Question: I have a problem with checkBoxed in SharedPreferences in my application. I use the exact same code for five checkboxes. One checkbox is working fine. Now, the three from the other four checkboxes are going to be like the fourth checkbox. What I mean is that when I check the fourth checkbox and I save the preferences the other 3 checkboxes are going to be the same as the fourth. Here is the code where the 'fourth' checkbox is the sound and the checkbox that is working fine is the recommended post.
SaveProfileState class
'''
public class SaveProfileState {
private final static String THE_RATIO="10";
private final static String TEXT_POSTS="true";
private final static String EVENT_POSTS="true";
private final static String PHOTO_POSTS="true";
private final static String SOUND="true";
private final static String RECOMMENDED_POSTS="false";
private SharedPreferences userPrefs;// save data on the device
private static final String PREFS_NAME="userProfileState2";//definition for shared
public SaveProfileState(Context context){
userPrefs = context.getSharedPreferences(PREFS_NAME, Context.MODE_PRIVATE);
}
public SaveProfileState(){
}
public void saveChangesState(int ratio, boolean textPosts, boolean eventPosts, boolean photoPosts, boolean sound, boolean recommendedPosts){
SharedPreferences.Editor editor = userPrefs.edit();
editor.putInt(THE_RATIO, ratio);
editor.putBoolean(TEXT_POSTS, textPosts);
editor.putBoolean(EVENT_POSTS, eventPosts);
editor.putBoolean(PHOTO_POSTS, photoPosts);
editor.putBoolean(SOUND, sound);
editor.putBoolean(RECOMMENDED_POSTS, recommendedPosts);
editor.commit();
}
public int getRatio(){
return userPrefs.getInt(THE_RATIO, 0);
}
public boolean getTextPostsCheck(){
return userPrefs.getBoolean(TEXT_POSTS, true);
}
public boolean getEventPostsCheck(){
return userPrefs.getBoolean(EVENT_POSTS, true);
}
public boolean getPhotoPostsCheck(){
return userPrefs.getBoolean(PHOTO_POSTS, true);
}
public boolean getSoundCheck(){
return userPrefs.getBoolean(SOUND, true);
}
public boolean getRecommendedPostsCheck(){
return userPrefs.getBoolean(RECOMMENDED_POSTS, false);
}
}
'''
Profile class
'''
public class Profile extends AppCompatActivity {
private SeekBar seekBar;
private TextView textView;
private CheckBox textPosts;
private CheckBox eventPosts;
private CheckBox photoPosts;
private CheckBox sounds;
private CheckBox recommendedPosts;
private boolean textPost;
private boolean eventPost;
private boolean photoPost;
private boolean sound;
private boolean recommendedPost;
private void initializeVariables() {
seekBar = (SeekBar) findViewById(R.id.seekBar1);
textView = (TextView) findViewById(R.id.textView1);
textPosts = (CheckBox) findViewById(R.id.textPostsOption);
eventPosts = (CheckBox) findViewById(R.id.eventPostsOption);
photoPosts = (CheckBox) findViewById(R.id.photoPostsOption);
sounds = (CheckBox) findViewById(R.id.soundOption);
recommendedPosts = (CheckBox) findViewById(R.id.recommendedBox);
}
@Override
protected void onCreate(Bundle savedInstanceState) {
super.onCreate(savedInstanceState);
setContentView(R.layout.activity_profile);
initializeVariables();
SaveProfileState sps = new SaveProfileState(this);
textPost = sps.getTextPostsCheck();
textPosts.setChecked(sps.getTextPostsCheck());
eventPosts.setChecked(sps.getEventPostsCheck());
sounds.setChecked(sps.getSoundCheck());
photoPosts.setChecked(sps.getPhotoPostsCheck());
recommendedPosts.setChecked(sps.getRecommendedPostsCheck());
final Button button = (Button) findViewById(R.id.saveChanges);
button.setOnClickListener(new View.OnClickListener() {
public void onClick(View v) {
saveChanges();
}
});
}
public void saveChanges(){
SaveProfileState sps = new SaveProfileState(this);
sps.saveChangesState(ratio, textPosts.isChecked(), eventPosts.isChecked(), photoPosts.isChecked(), sounds.isChecked(), recommendedPosts.isChecked());
}
}
'''
XML for class Profile
'''
<ScrollView xmlns:android="http://schemas.android.com/apk/res/android"
xmlns:app="http://schemas.android.com/apk/res-auto"
xmlns:facebook="http://schemas.android.com/tools"
android:id="@+id/ScrollView01"
android:layout_width="match_parent"
android:layout_height="match_parent"
android:fillViewport="true"
android:scrollbars="none"
android:background="@color/blue">
<RelativeLayout
android:layout_width="match_parent"
android:layout_height="wrap_content"
android:paddingLeft="16dp"
android:paddingRight="16dp"
android:paddingBottom="16dp">
<CheckBox
android:layout_width="wrap_content"
android:layout_height="wrap_content"
android:text="View only recommended Posts"
android:id="@+id/recommendedBox"
android:layout_below="@+id/textView1"
android:layout_alignParentStart="true"
android:checked="false" />
<CheckBox
android:layout_width="wrap_content"
android:layout_height="wrap_content"
android:text="Text Posts"
android:id="@+id/textPostsOption"
android:layout_below="@+id/postKinds"
android:layout_alignStart="@+id/textView1"
android:checked="true" />
<CheckBox
android:layout_width="wrap_content"
android:layout_height="wrap_content"
android:text="Event Posts"
android:id="@+id/eventPostsOption"
android:layout_below="@+id/textPostsOption"
android:layout_alignStart="@+id/textPostsOption"
android:checked="true" />
<CheckBox
android:layout_width="wrap_content"
android:layout_height="wrap_content"
android:text="Photo Posts"
android:id="@+id/photoPostsOption"
android:layout_below="@+id/eventPostsOption"
android:layout_alignStart="@+id/eventPostsOption"
android:checked="true" />
<CheckBox
android:layout_width="wrap_content"
android:layout_height="wrap_content"
android:text="Sound"
android:id="@+id/soundOption"
android:layout_below="@+id/photoPostsOption"
android:layout_alignParentStart="true"
android:checked="true" />
<Button
android:text="Save Changes"
android:id="@+id/saveChanges"
android:layout_width="120dp"
android:layout_height="wrap_content"
android:layout_gravity="center_horizontal"
android:gravity="center"
android:background="@drawable/go_btn"
android:padding="6dp"
android:textSize="13dp"
android:layout_marginTop="5dp"
android:layout_below="@+id/login_button"
/>
'''
Here is a photo of what it looks like:

I cannot find the problem, and I find it very strange, because the same code works for one checkbox and not for the others..
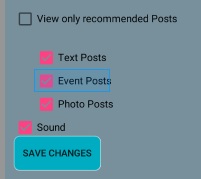
Answer: In 'SaveProfileState' keys to save in SharedPreference must be unique.
'''
private final static String TEXT_POSTS="textPost"; // key 1
private final static String EVENT_POSTS="eventPost"; // key 2
private final static String PHOTO_POSTS="photoPost"; // key 3
private final static String SOUND="sound"; // key 4
'''
Basically you are saving all four status in single key.
'''
private final static String TEXT_POSTS="true"; // key 1
private final static String EVENT_POSTS="true"; // key 2
private final static String PHOTO_POSTS="true"; // key 3
private final static String SOUND="true"; // key 4
'''